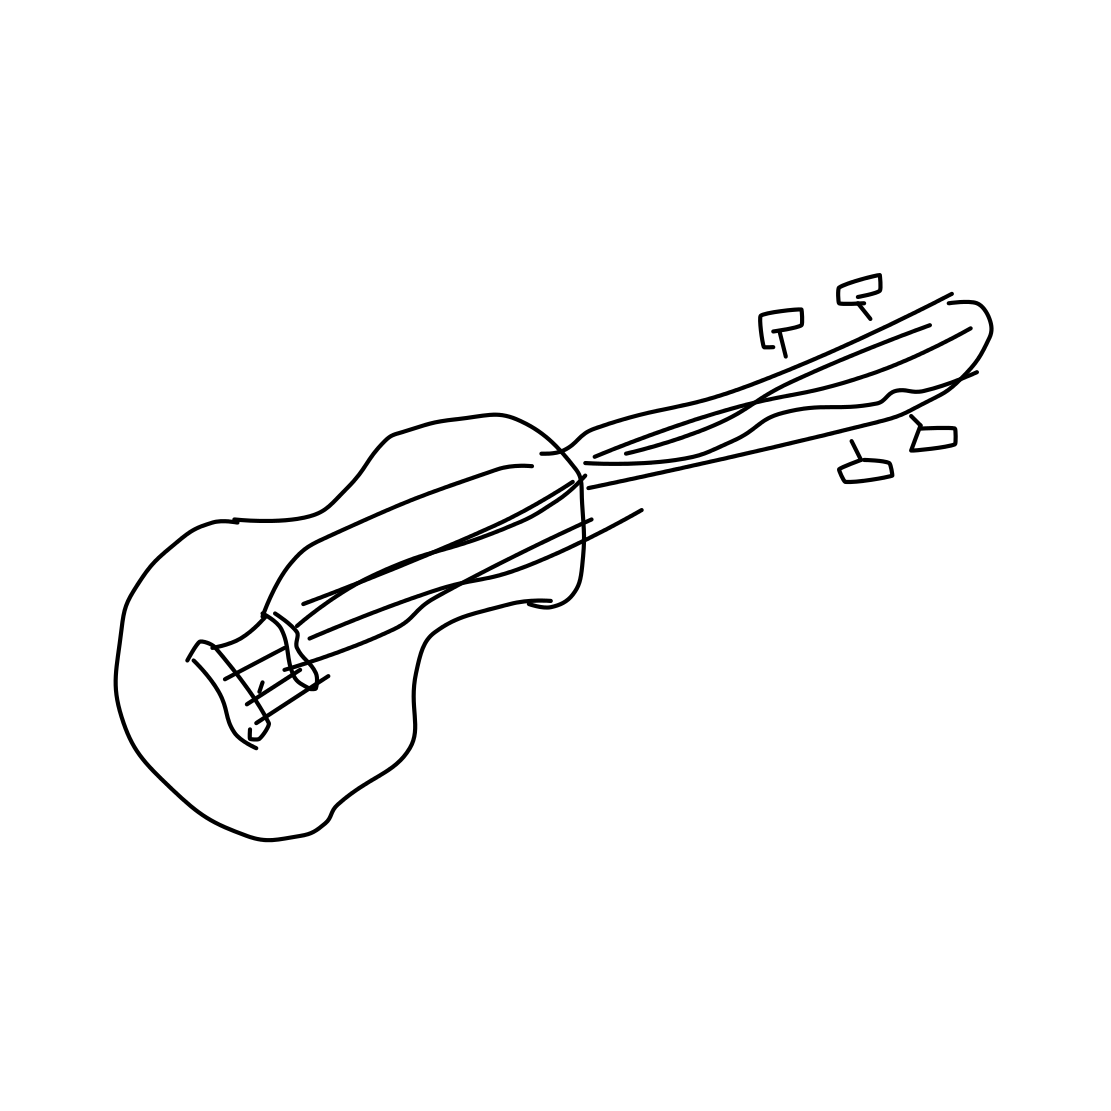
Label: violin